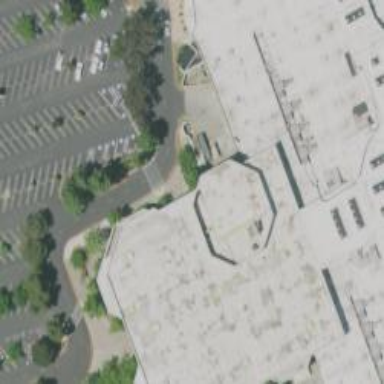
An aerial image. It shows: Department store building.